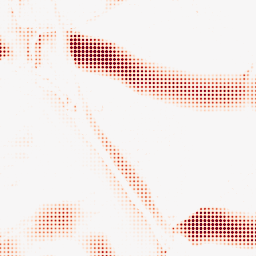
Category: morphological
Decomposition family: morphological_ellipse
Decomposition parameters: operation: opening
width: 50
height: 5
Upsampling method: sinc_hamming
Upsampling parameters: scale: 8
kernel_size: 4
Upsampling scale: 8